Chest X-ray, AP view. Patient: 58 years old, sex F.
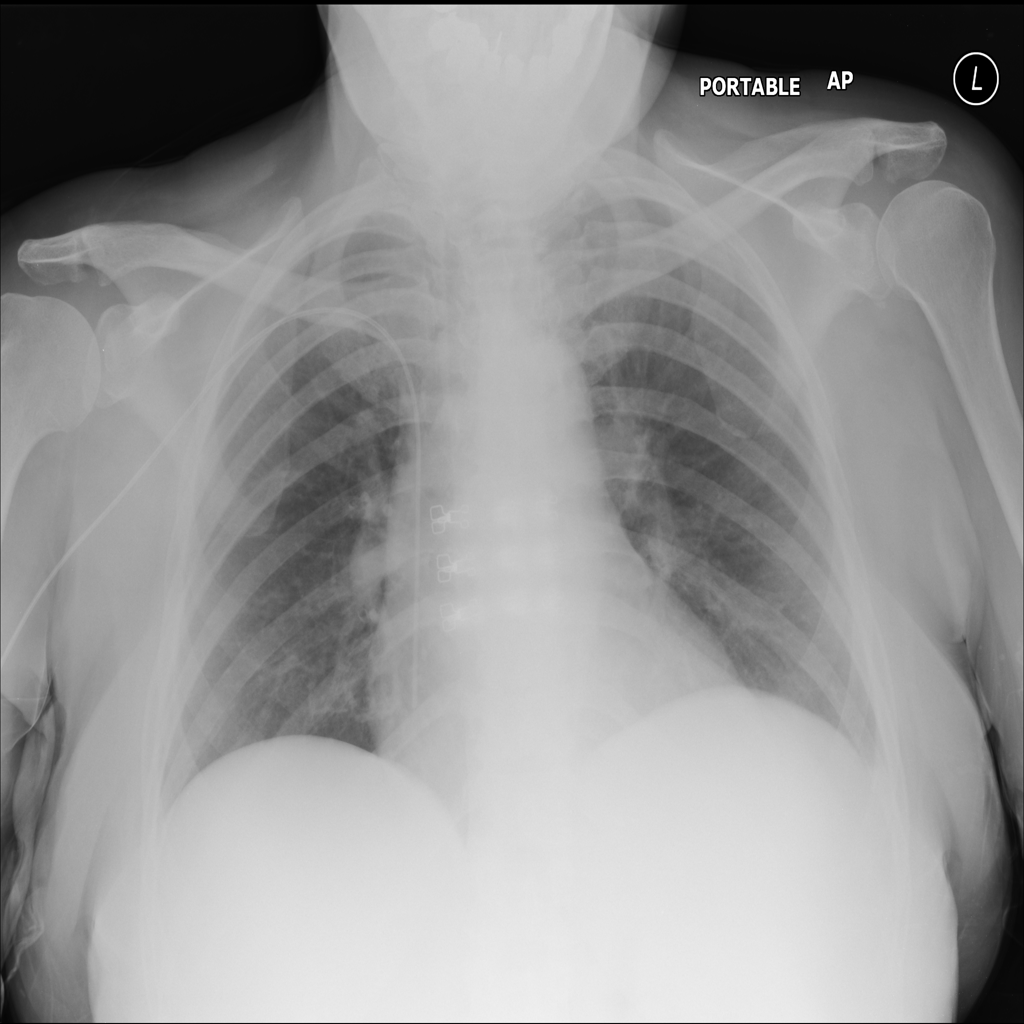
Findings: No Finding